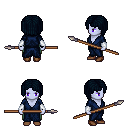
a pixel art fantasy rpg character, female body template, dark elf, purple skin, blue robe, teal pants, raven pageboy hairstyle, white cloth bracers, brown shoes, spear, four views (front, back, left, right), 2x2 character sprite sheet, small pixel art, hard edges, no anti-aliasing